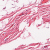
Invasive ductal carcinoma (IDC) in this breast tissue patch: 0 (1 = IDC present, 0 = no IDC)